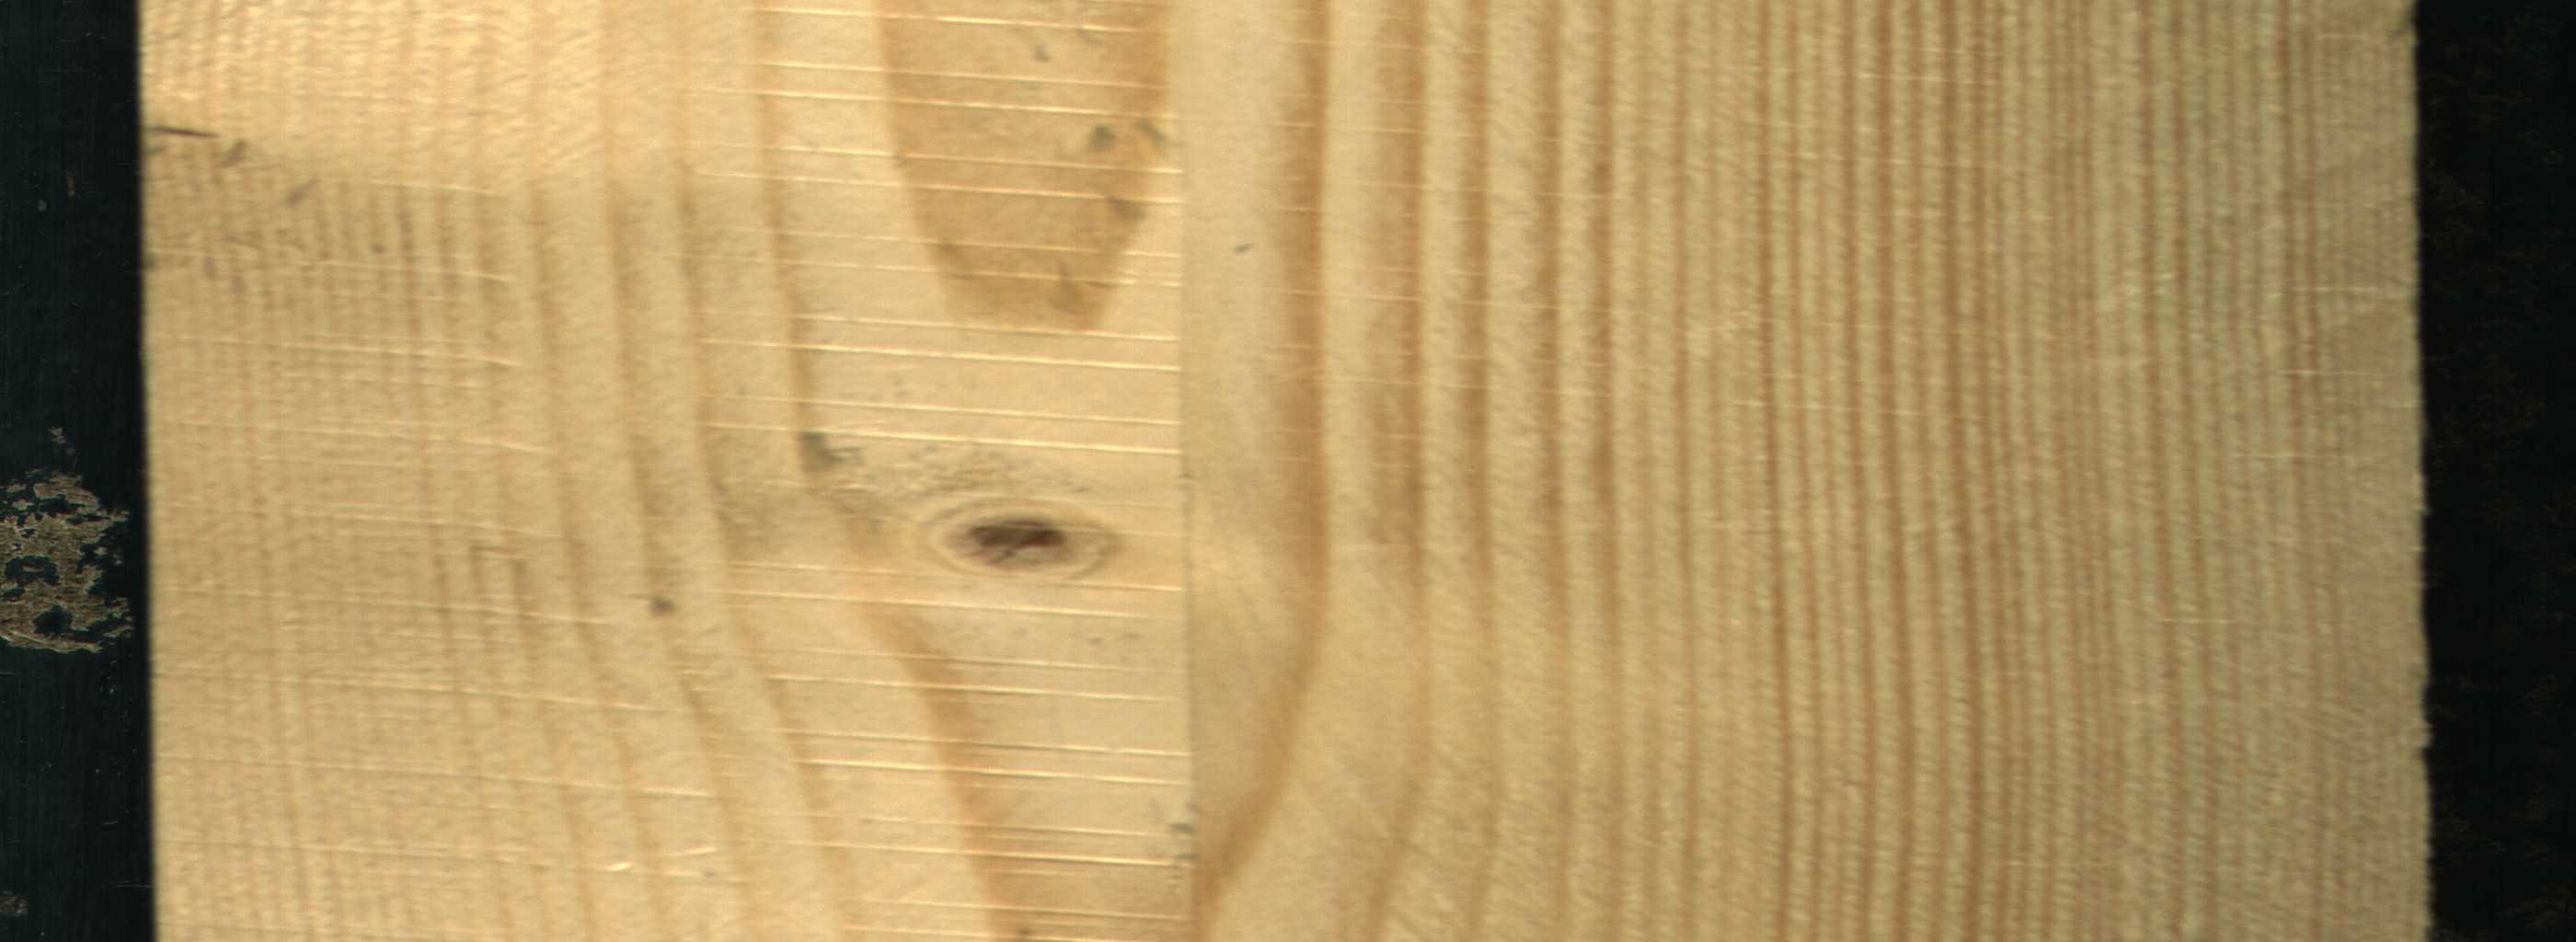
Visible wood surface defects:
Live_Knot